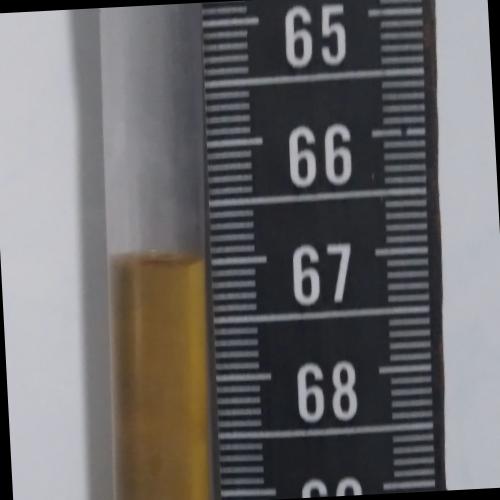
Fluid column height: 67.0 cm